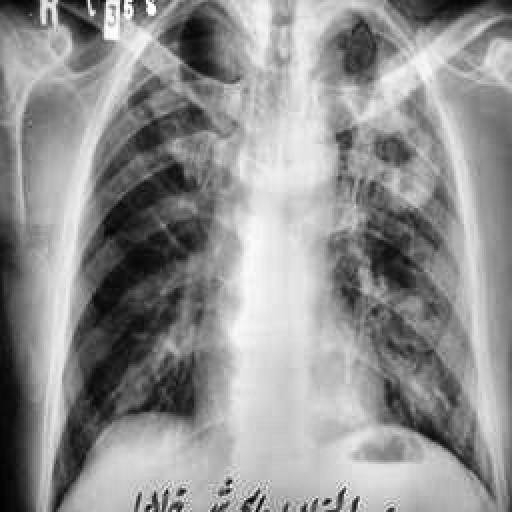
Finding: TUBERCULOSIS